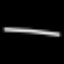
Label: line